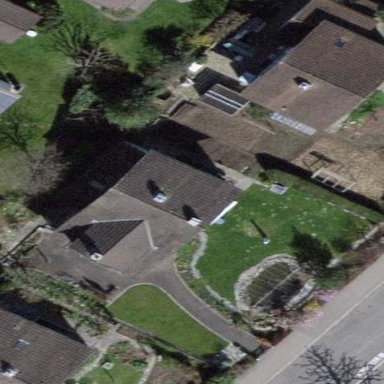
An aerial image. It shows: Building with tiled roof.